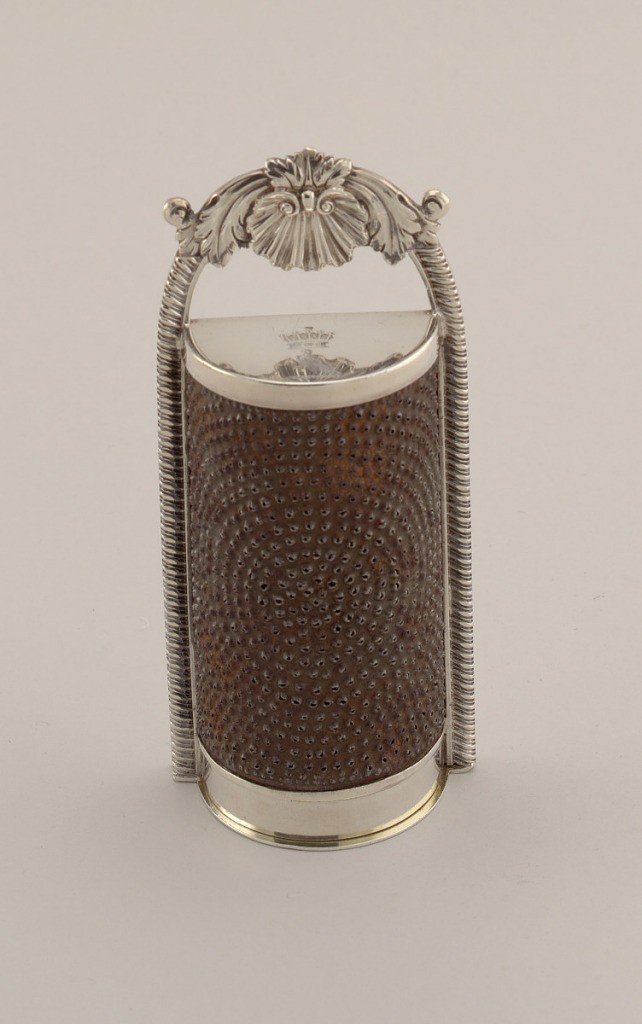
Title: Nutmeg Grater
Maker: Thomas Phipps, English, d. 1823
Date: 1812
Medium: silver, steel, brass
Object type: nutmeg grater
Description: Silver nutmeg grater with a half-cylinder-shaped body and handle topped with a shell and leaves. Grating surface has perforations in a circular pattern.